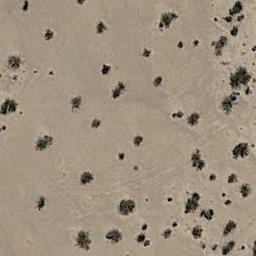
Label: chaparral